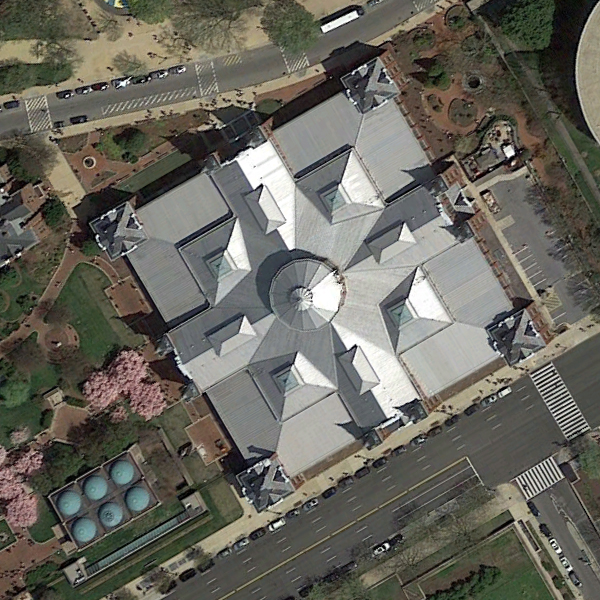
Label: Center